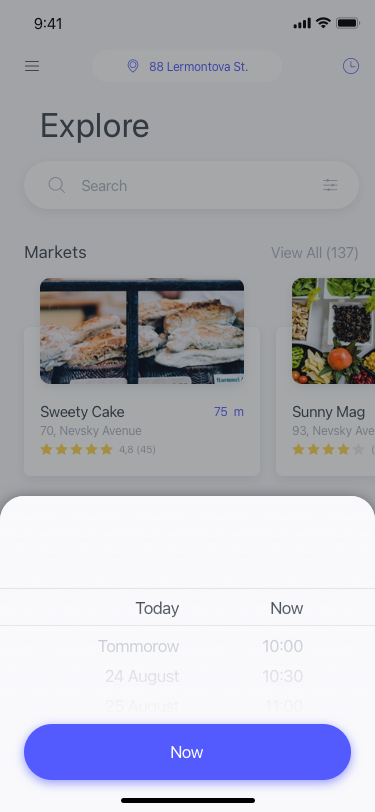
Text in this UI design:
4,9 (268)
Yellow Food
25  m
57, Nevsky Avenue
(16)
Red Rossy
38, Nevsky Avenue
View All (1298)
Restaurants
4,8 (458)
Sweety Cake
75  m
70, Nevsky Avenue
(16)
Sunny Mag
93, Nevsky Avenue
View All (137)
Markets
Explore
View All (765)
Snacks & Drinks
Today
Now
Tommorow
24 August
25 August
10:00
10:30
11:00
Now